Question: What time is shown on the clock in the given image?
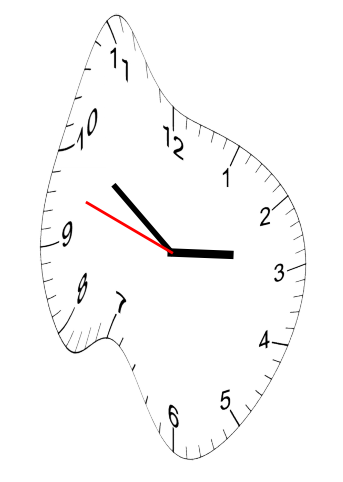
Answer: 02:50:48